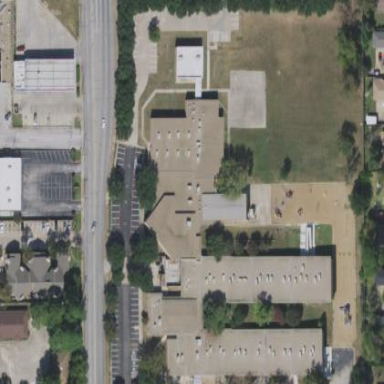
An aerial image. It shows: School building.